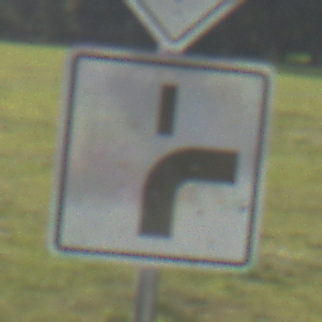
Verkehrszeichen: VerlaufVorfahrtsstrasse8
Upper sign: Vorfahrtsstrasse
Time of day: MorningAfternoon
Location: Outdoor (Nature)
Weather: PartlyCloudy
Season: NotSpecified
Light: Natural